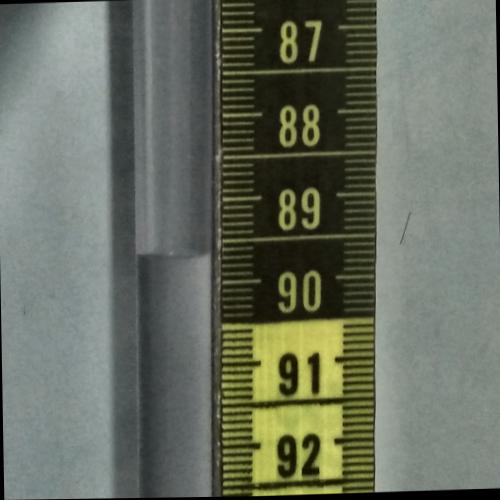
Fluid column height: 89.7 cm